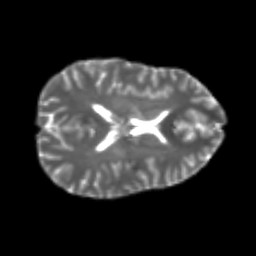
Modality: T2w
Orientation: axial
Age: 22
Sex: female
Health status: healthy
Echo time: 0.074 s